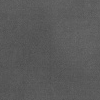
Atmospheric dust classification: dusty